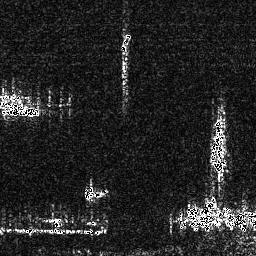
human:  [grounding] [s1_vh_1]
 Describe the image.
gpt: In the satellite image, there is  <ref>1 medium ship </ref> <box>[[0, 40, 16, 45, 0]]</box> located at left,  <ref>1 medium ship </ref> <box>[[81, 45, 88, 64, 0]]</box> located at right,  <ref>1 small ship </ref> <box>[[46, 11, 51, 19, 0]]</box> located at top,  <ref>1 small ship </ref> <box>[[32, 72, 42, 78, 0]]</box> located at bottom.